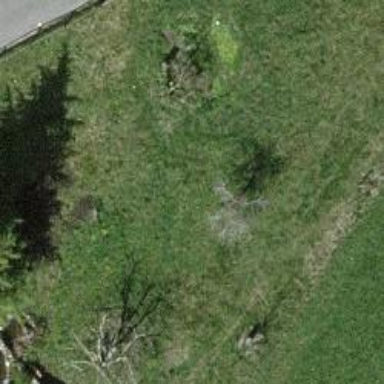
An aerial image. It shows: Beautiful tree in nature.